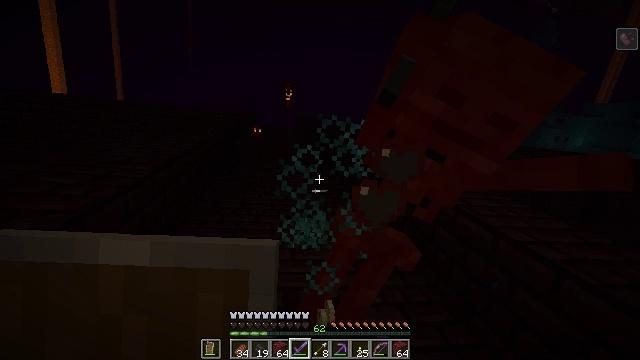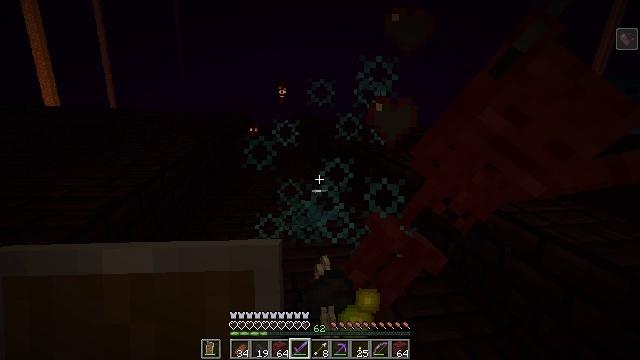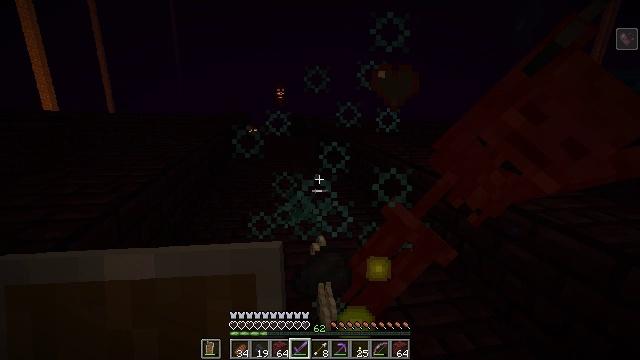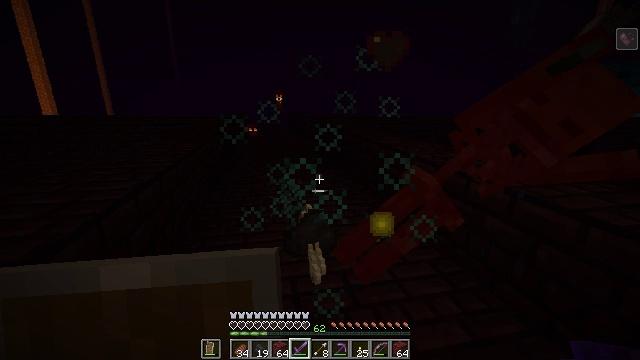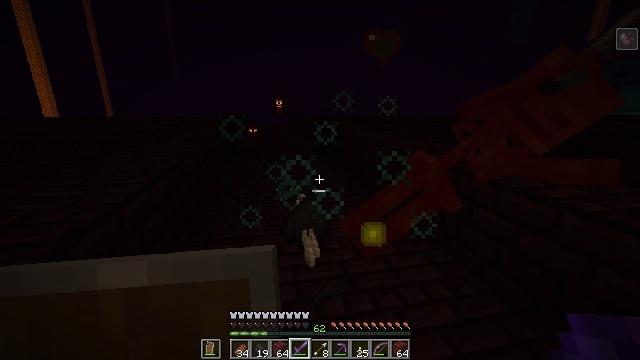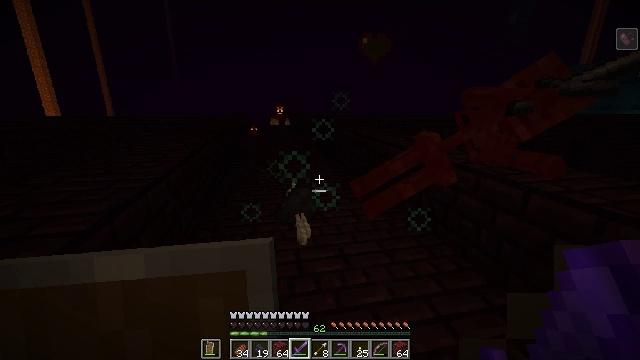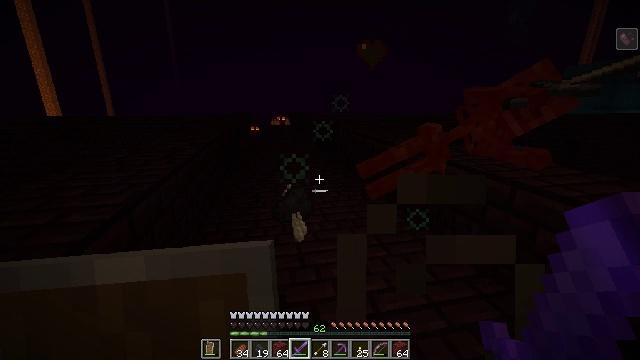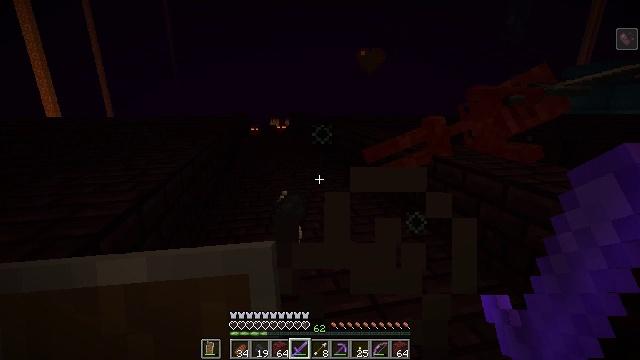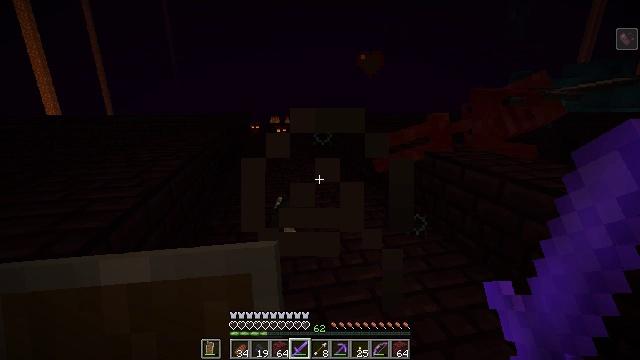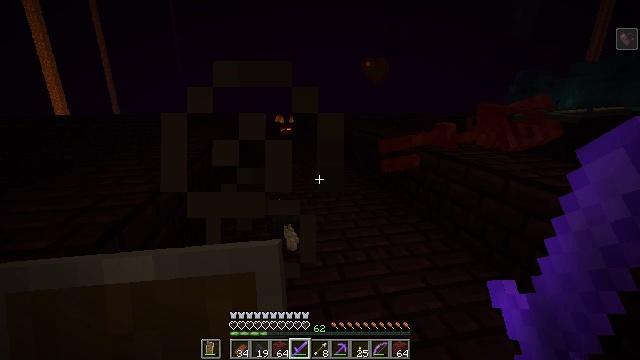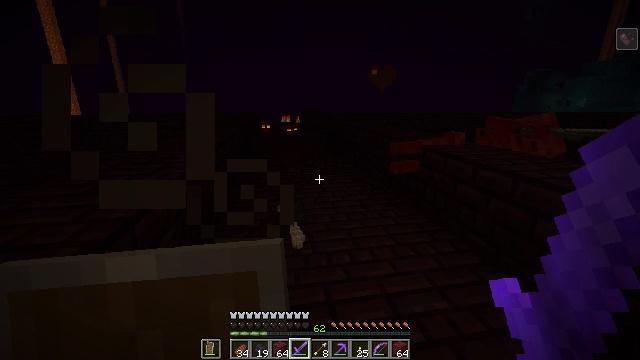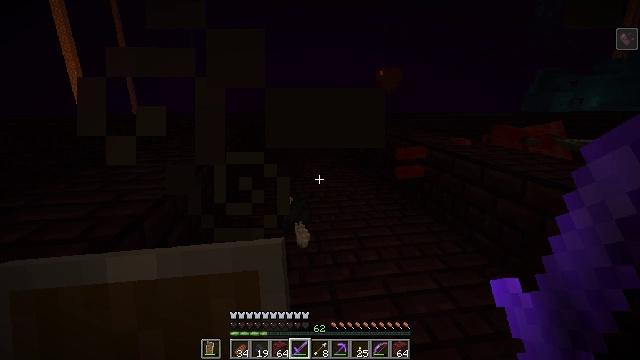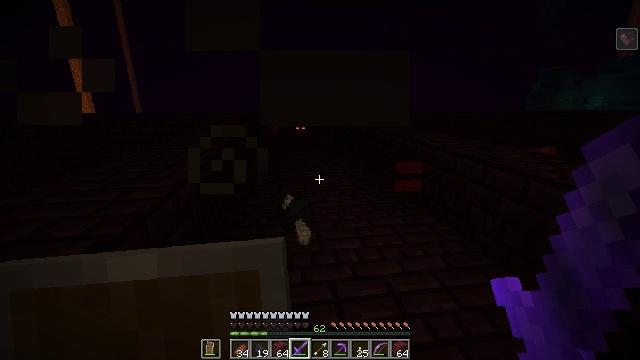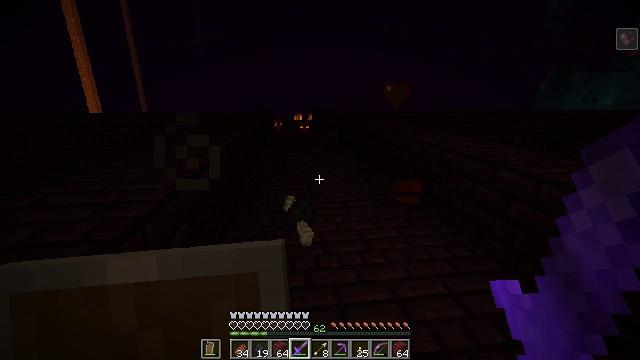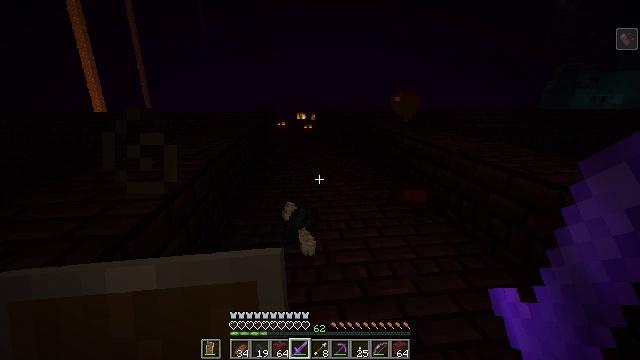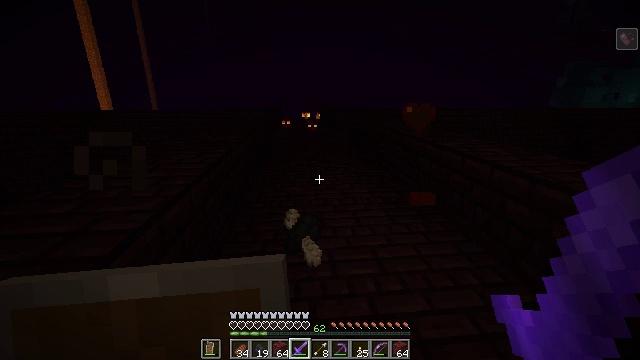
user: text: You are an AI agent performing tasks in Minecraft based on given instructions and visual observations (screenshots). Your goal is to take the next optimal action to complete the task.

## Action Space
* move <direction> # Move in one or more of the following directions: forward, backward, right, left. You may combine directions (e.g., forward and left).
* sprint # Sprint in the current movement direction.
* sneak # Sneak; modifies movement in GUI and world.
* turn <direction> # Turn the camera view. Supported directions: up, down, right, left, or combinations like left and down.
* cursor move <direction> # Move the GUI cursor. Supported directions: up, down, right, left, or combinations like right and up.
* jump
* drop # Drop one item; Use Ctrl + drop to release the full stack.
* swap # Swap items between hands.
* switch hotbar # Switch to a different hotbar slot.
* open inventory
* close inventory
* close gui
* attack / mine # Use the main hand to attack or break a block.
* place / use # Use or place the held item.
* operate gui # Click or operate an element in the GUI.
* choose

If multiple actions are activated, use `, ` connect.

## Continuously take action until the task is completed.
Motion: motion action
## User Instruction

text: Hunt the magma cube.
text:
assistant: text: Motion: move back, attack / mine
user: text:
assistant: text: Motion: move back
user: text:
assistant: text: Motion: move back
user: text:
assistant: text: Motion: move back
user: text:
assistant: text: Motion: move back
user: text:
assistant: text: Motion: no_op
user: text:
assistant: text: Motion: no_op
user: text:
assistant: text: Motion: no_op
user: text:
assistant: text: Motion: no_op
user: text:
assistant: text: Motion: turn left
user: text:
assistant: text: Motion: turn left
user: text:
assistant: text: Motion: no_op
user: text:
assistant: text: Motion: move forward
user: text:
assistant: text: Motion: move forward
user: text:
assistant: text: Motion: move forward, turn left
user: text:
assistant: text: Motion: move forward
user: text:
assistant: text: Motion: move forward
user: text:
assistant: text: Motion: move forward
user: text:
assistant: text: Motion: move forward
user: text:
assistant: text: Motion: move forward
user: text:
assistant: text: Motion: move forward
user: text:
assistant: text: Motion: move forward
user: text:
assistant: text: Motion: move forward
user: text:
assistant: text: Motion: move forward
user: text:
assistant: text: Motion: move forward
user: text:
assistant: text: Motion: move forward
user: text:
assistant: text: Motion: move forward
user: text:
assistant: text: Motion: move forward
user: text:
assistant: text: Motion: move forward
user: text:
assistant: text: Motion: move forward